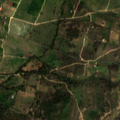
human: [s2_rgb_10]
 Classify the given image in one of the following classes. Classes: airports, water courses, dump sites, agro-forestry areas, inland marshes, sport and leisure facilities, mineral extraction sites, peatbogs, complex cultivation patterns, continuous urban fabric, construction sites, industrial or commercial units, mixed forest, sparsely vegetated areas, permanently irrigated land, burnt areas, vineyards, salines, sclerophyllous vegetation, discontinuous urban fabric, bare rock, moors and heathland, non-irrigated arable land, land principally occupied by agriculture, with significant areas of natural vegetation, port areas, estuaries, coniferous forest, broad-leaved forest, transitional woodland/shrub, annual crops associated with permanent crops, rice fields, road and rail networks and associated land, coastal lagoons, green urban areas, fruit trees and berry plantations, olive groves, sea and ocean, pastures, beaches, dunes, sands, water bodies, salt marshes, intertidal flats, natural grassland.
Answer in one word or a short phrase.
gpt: olive groves, complex cultivation patterns, land principally occupied by agriculture, with significant areas of natural vegetation, broad-leaved forest